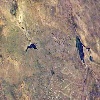
Label: land